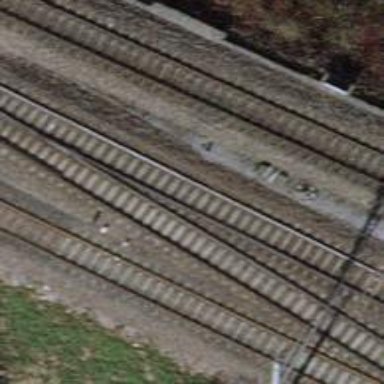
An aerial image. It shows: Single-track electrified railway siding with contact line.